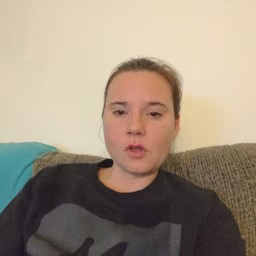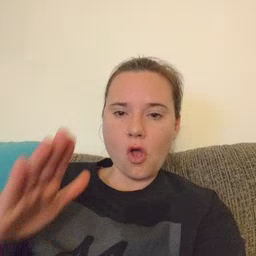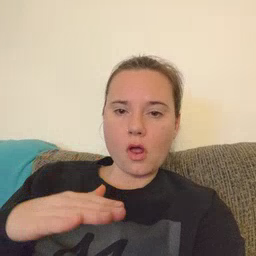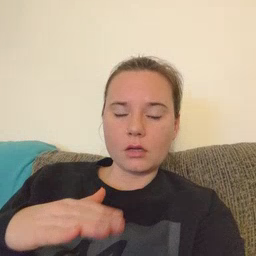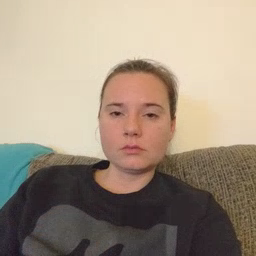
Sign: on